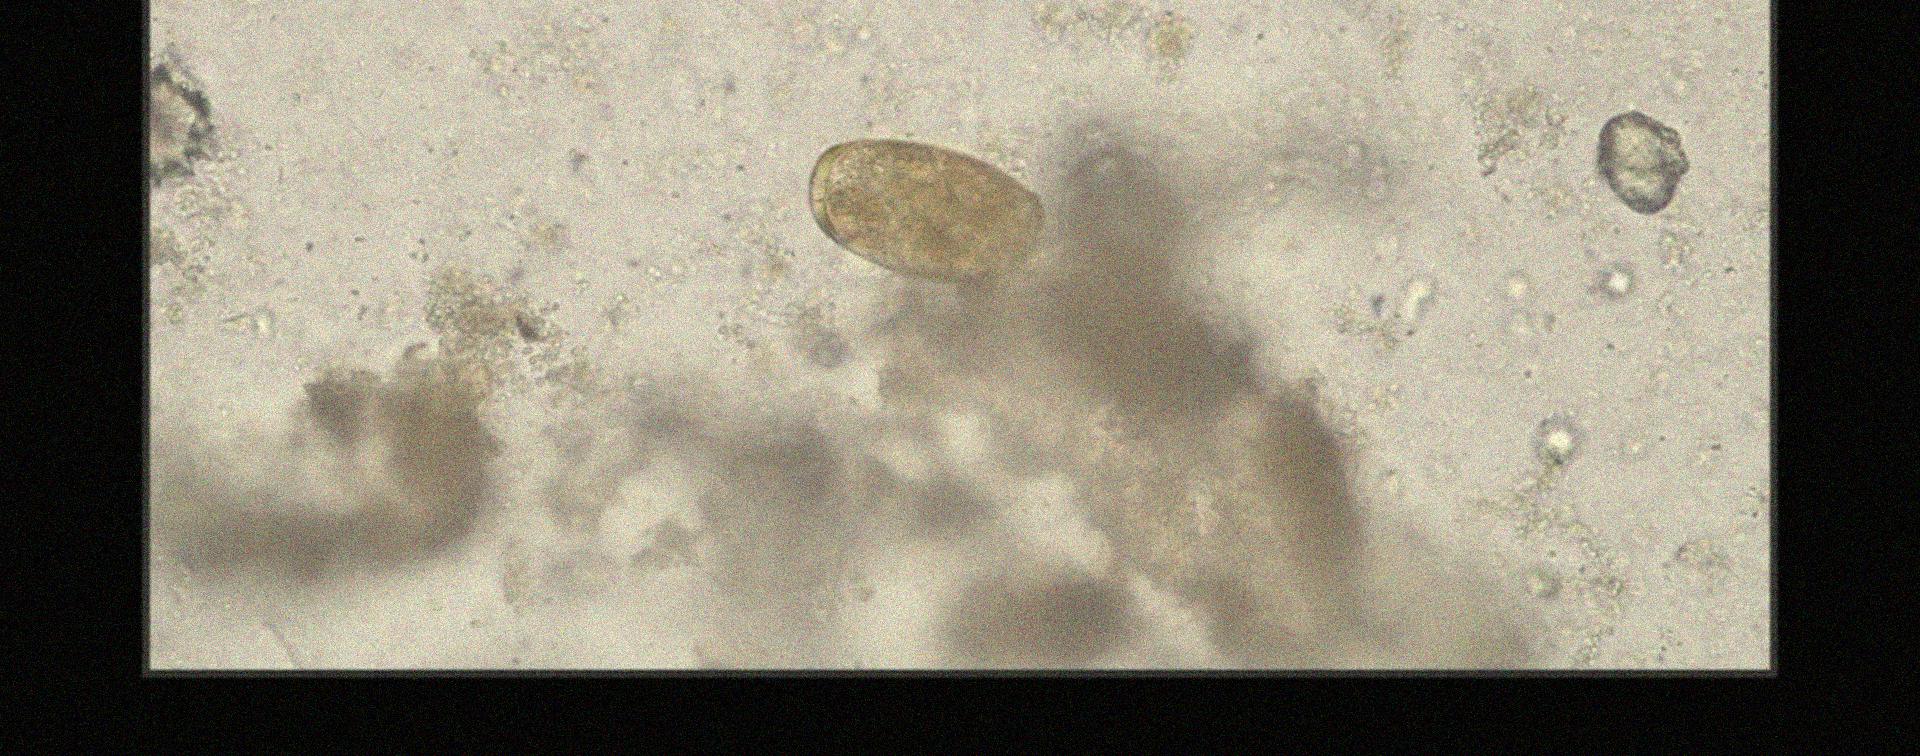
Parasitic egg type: Paragonimus spp